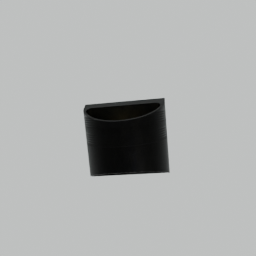
Label: lighting